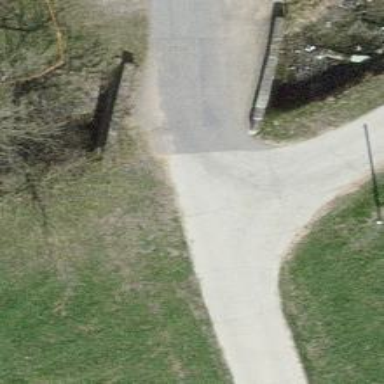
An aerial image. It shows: Service road with concrete surface.